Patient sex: M
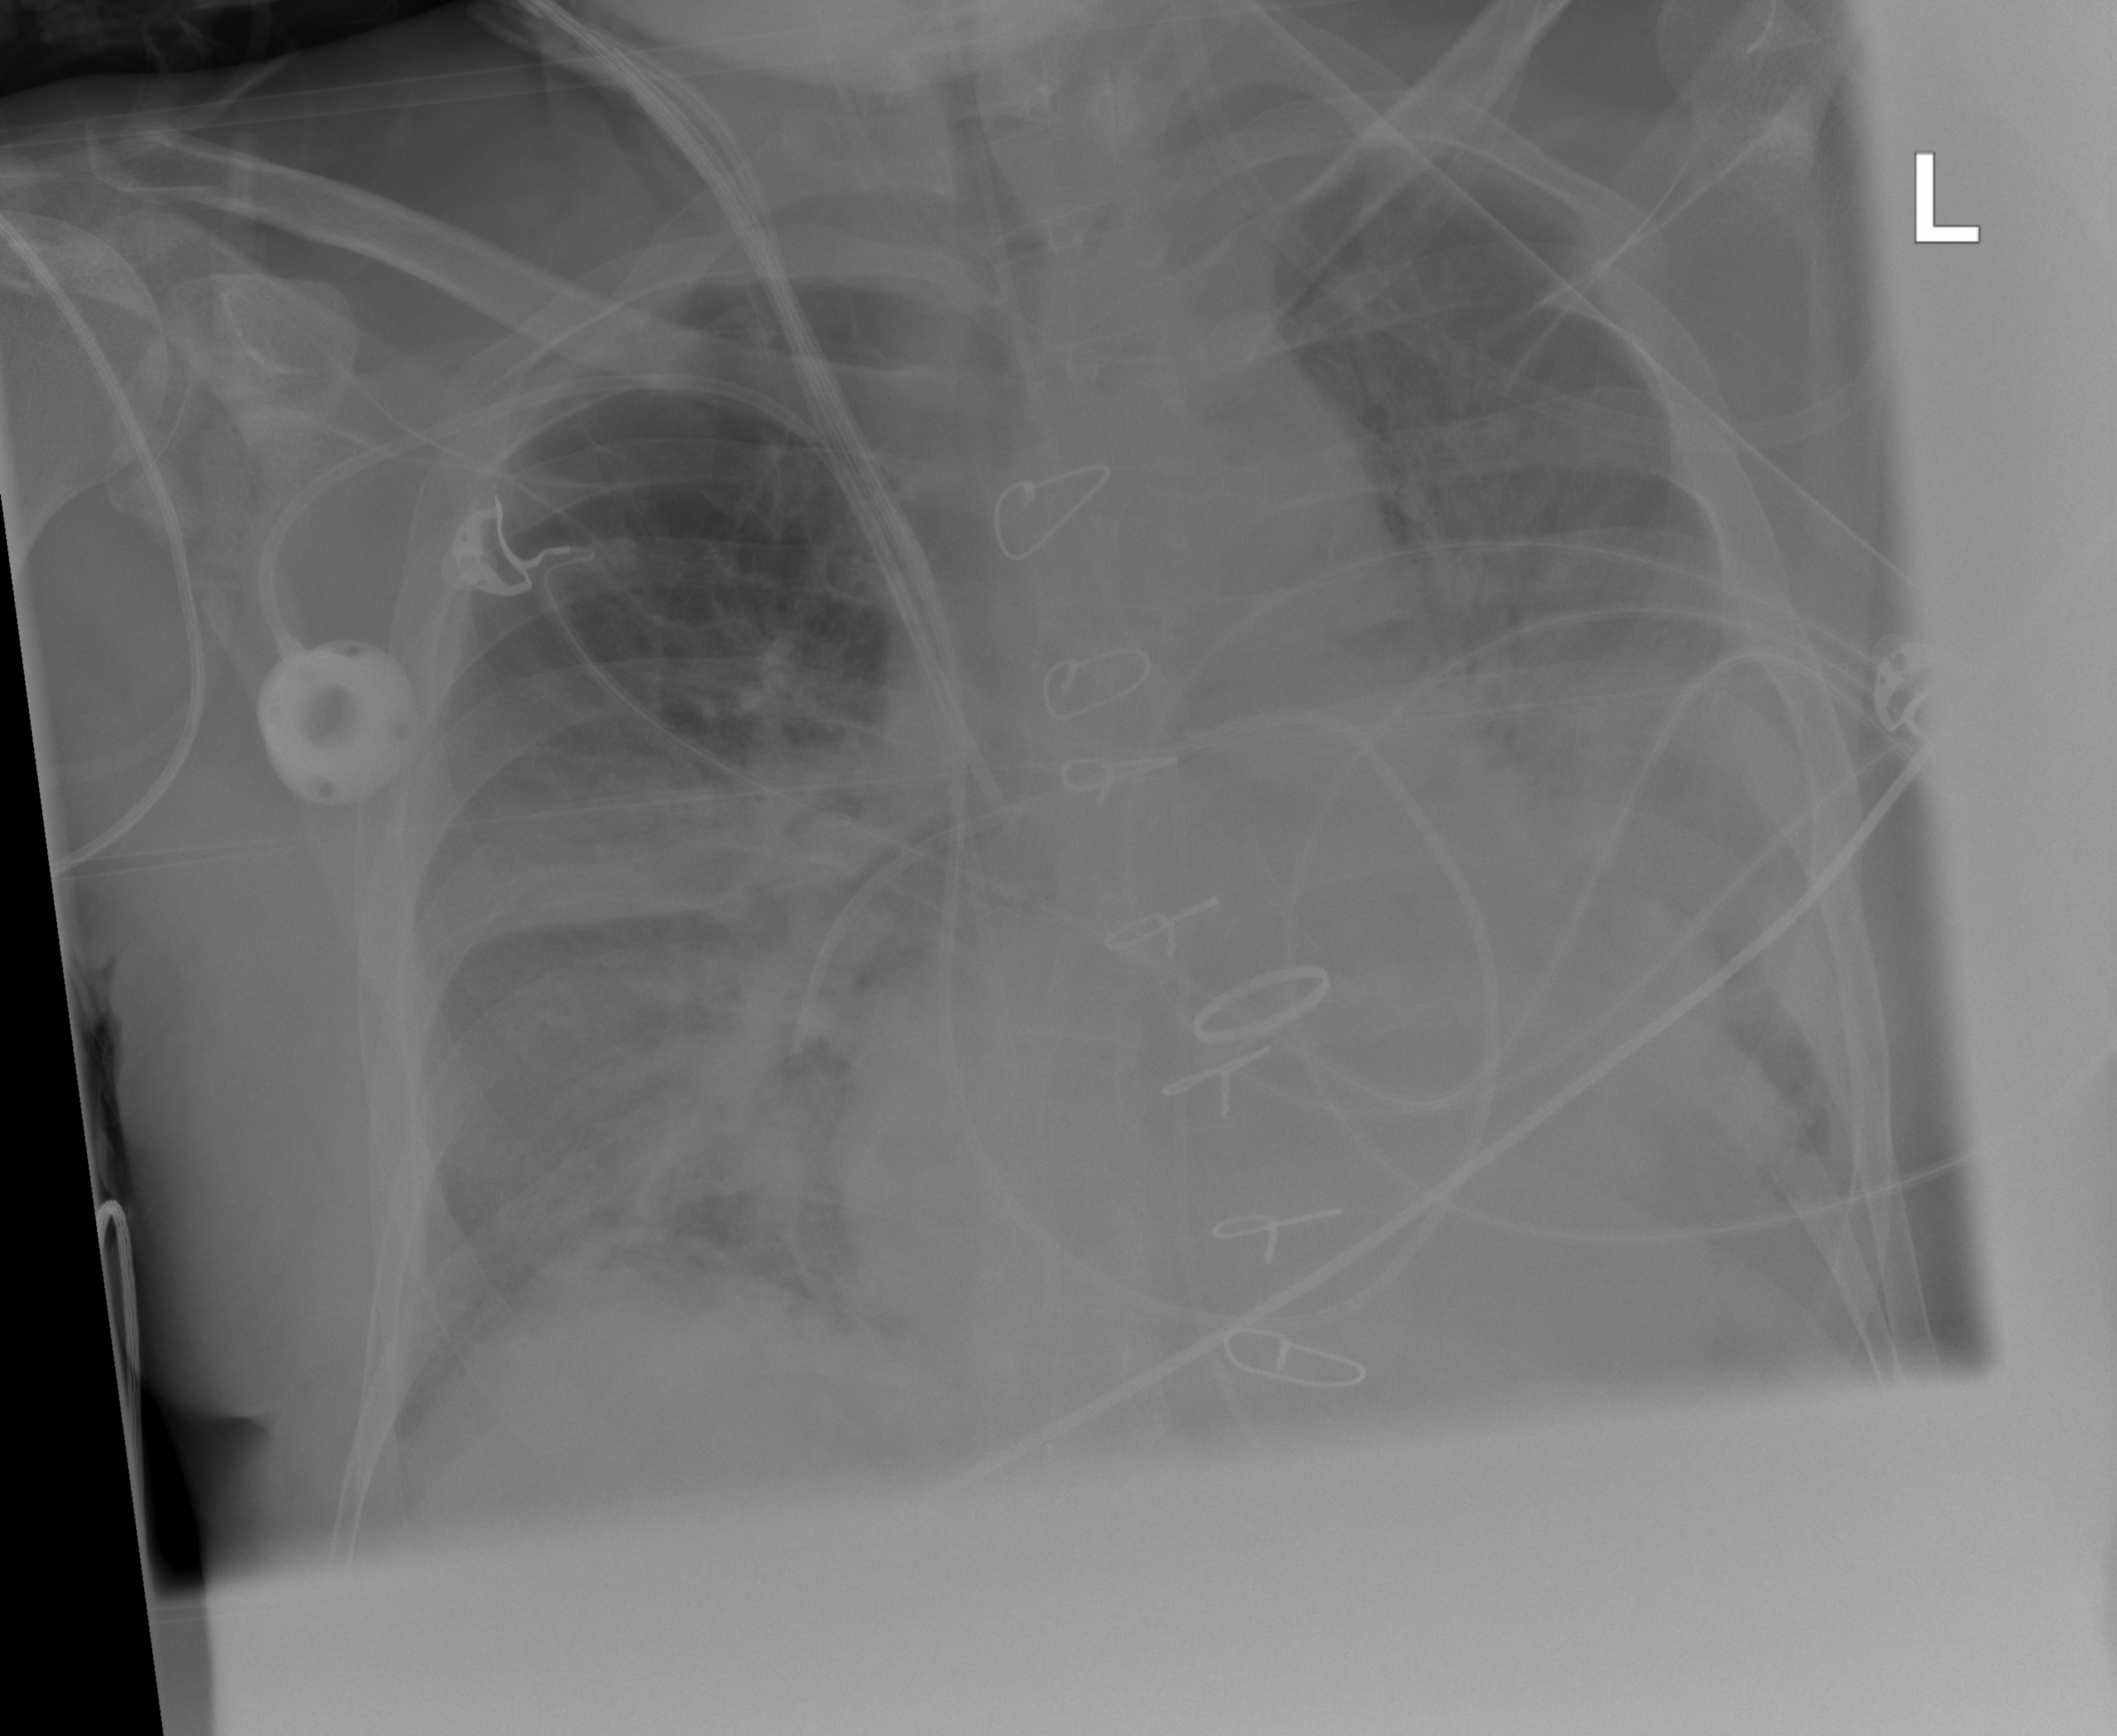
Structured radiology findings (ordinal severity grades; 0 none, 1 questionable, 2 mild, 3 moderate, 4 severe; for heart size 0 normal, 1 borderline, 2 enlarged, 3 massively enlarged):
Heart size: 1
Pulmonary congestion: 2
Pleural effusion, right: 2
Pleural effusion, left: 2
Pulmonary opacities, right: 1
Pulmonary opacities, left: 2
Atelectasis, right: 2
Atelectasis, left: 2